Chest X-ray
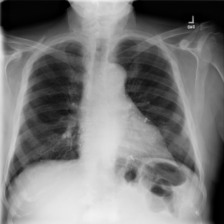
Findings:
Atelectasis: negative
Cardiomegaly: negative
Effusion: negative
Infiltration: negative
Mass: negative
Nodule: negative
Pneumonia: negative
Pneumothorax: negative
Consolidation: negative
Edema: negative
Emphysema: negative
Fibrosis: negative
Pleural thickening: negative
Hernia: negative